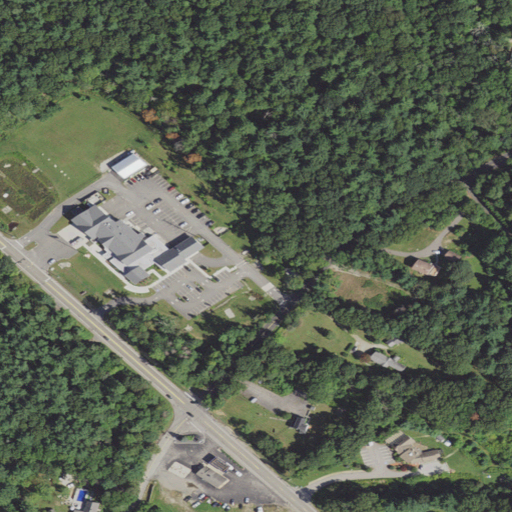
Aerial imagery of mountain in Massachusetts named Booth Hill containing mixed forest, open development, medium intensity development, low intensity development, grassland, deciduous forest, evergreen forest, high intensity development, and woody wetlands